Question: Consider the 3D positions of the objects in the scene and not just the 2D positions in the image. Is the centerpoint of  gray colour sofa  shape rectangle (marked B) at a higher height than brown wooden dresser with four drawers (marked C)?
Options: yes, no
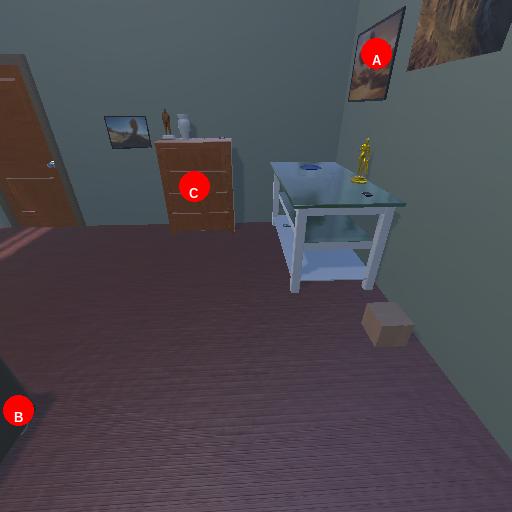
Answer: yes